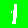
Digit: 1